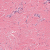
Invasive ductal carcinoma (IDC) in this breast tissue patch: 0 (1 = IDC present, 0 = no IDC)